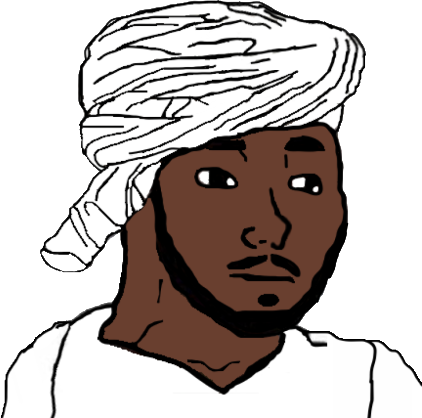
Label: 5_Blackjak